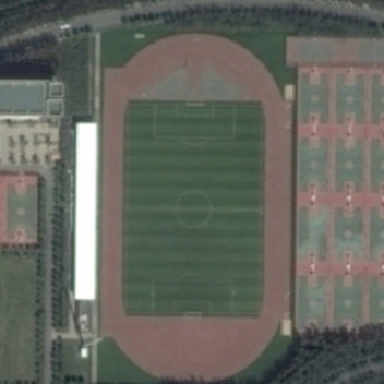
Jim is green grass and red .